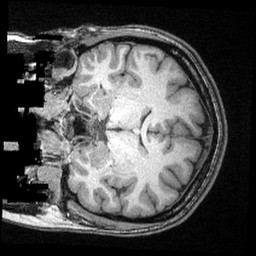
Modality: T1w
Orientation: coronal
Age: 24
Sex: female
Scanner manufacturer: siemens
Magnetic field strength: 3 T
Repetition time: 2.4 s
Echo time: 0.00374 s